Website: lowes
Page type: stored-credit-cards
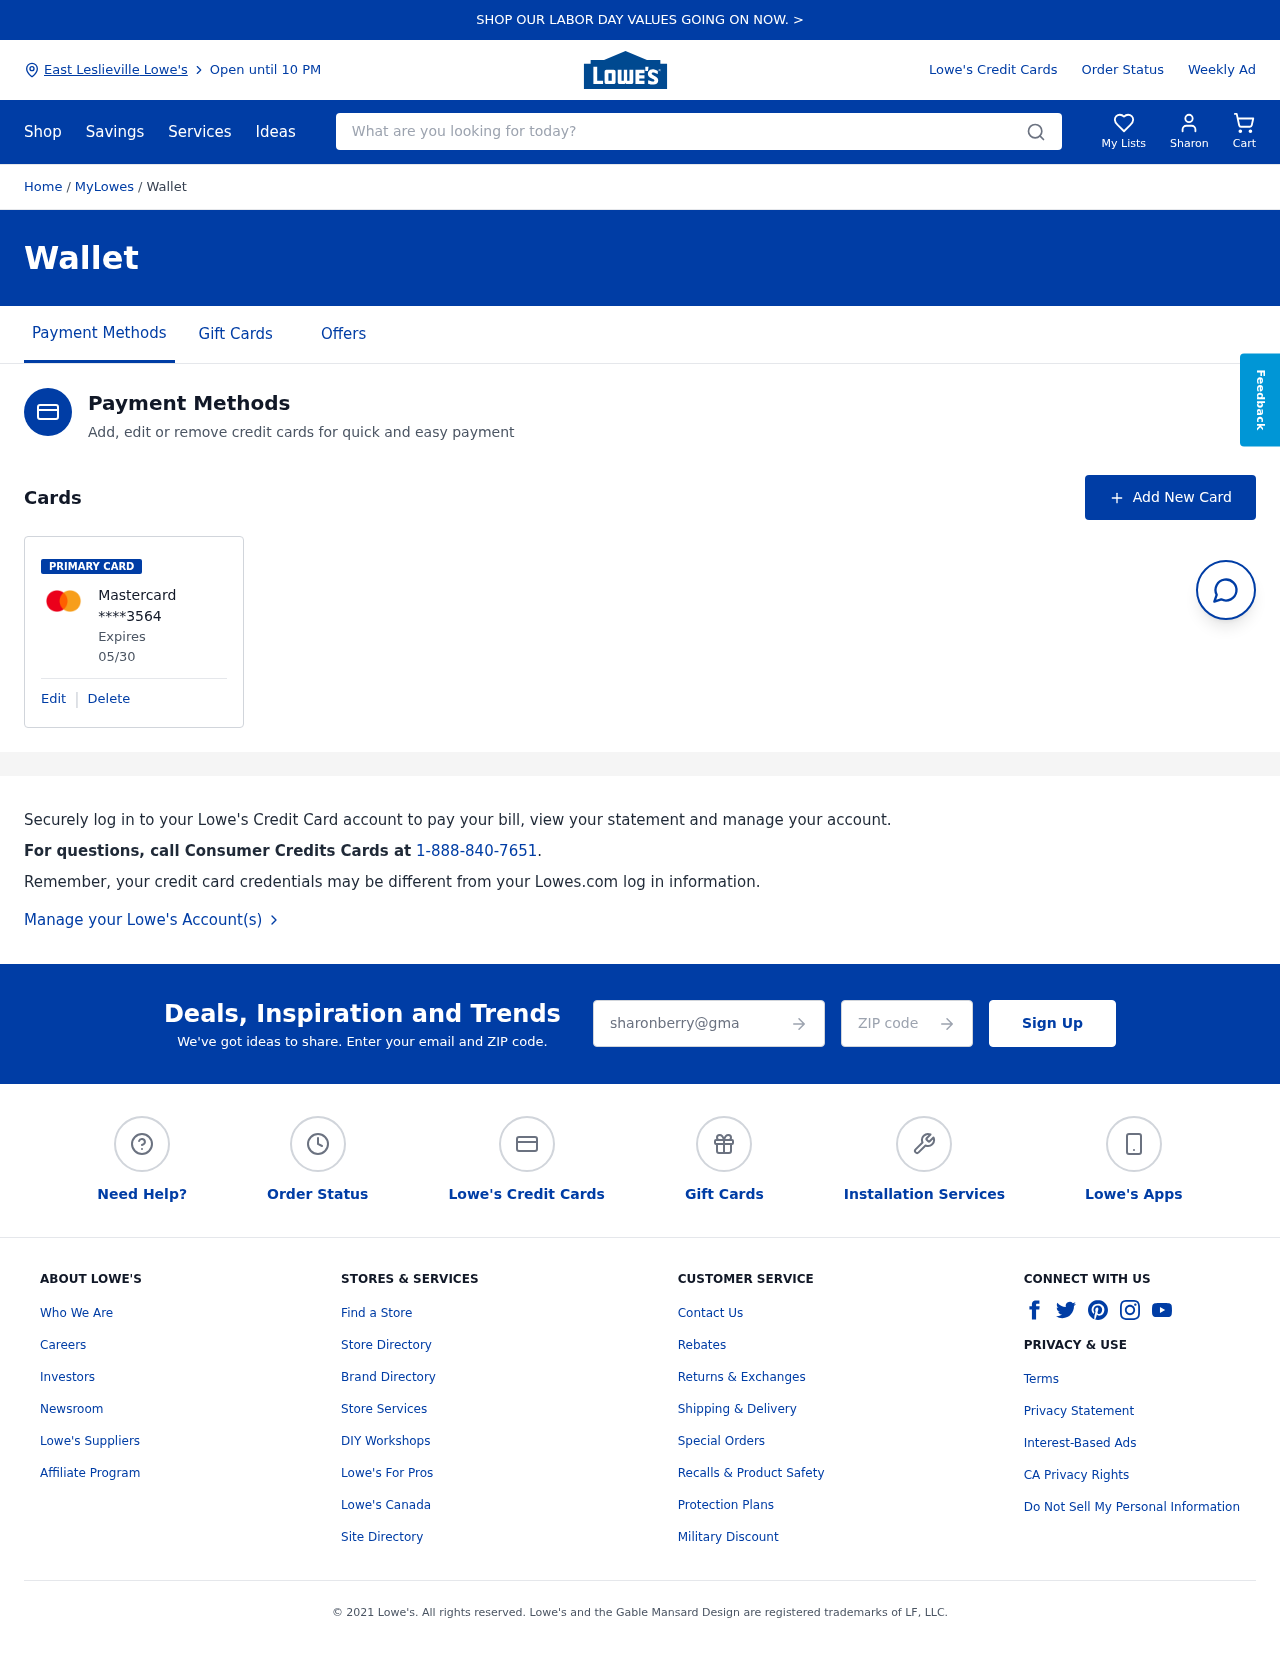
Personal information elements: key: PII_CARD_EXPIRY
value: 05/30
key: PII_CARD_LAST4
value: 3564
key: PII_CARD_TYPE
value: Mastercard
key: PII_CITY
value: East Leslieville Lowe's
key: PII_EMAIL
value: sharonberry@gmail.com
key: PII_FIRSTNAME
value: Sharon
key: PII_POSTCODE
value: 88481
Search elements: key: HEADER_SEARCH
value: What are you looking for today?